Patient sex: M
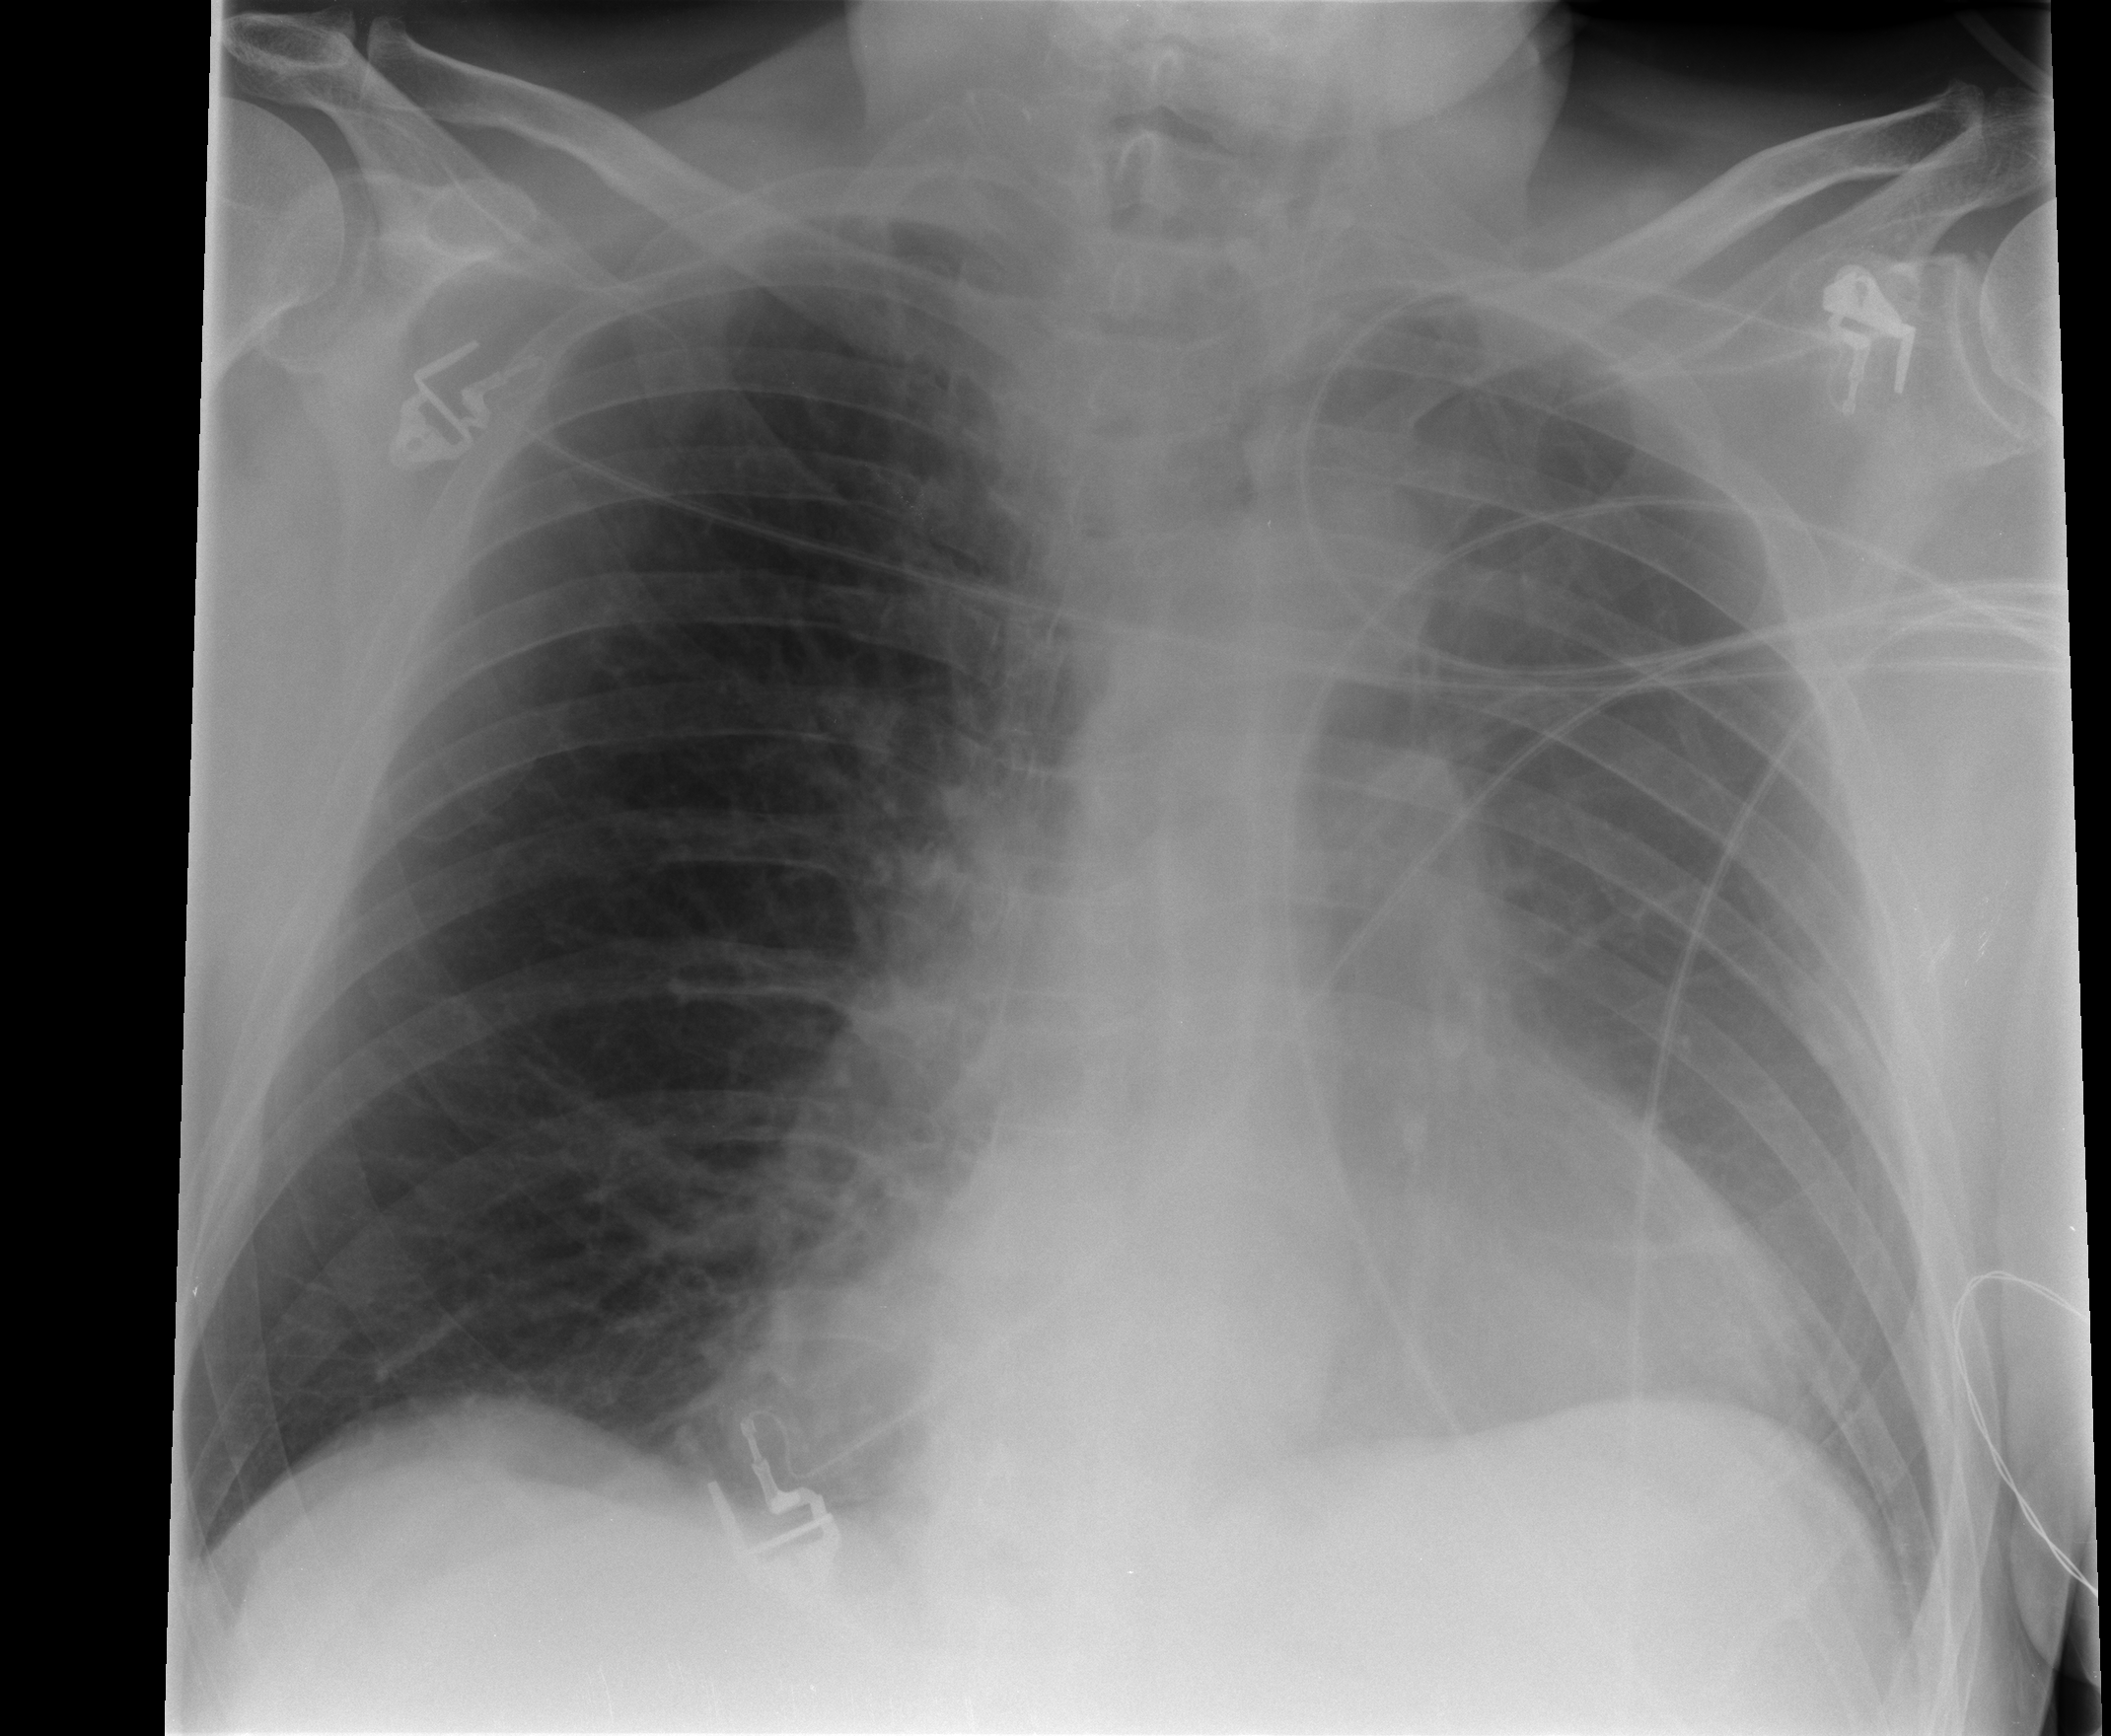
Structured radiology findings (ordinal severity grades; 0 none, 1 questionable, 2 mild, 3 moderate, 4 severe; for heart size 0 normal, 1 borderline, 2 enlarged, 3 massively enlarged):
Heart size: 1
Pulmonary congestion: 0
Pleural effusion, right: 1
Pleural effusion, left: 0
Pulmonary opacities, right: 0
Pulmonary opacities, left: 0
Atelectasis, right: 1
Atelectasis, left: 2